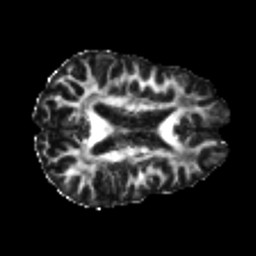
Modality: FA
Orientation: axial
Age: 26
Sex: male
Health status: healthy
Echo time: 0.074 s